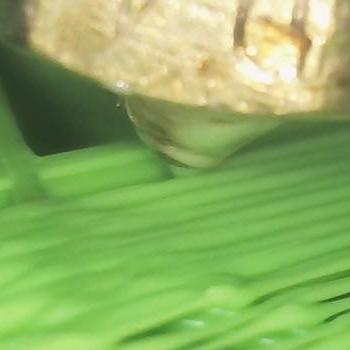
Flow rate: 158%